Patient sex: M
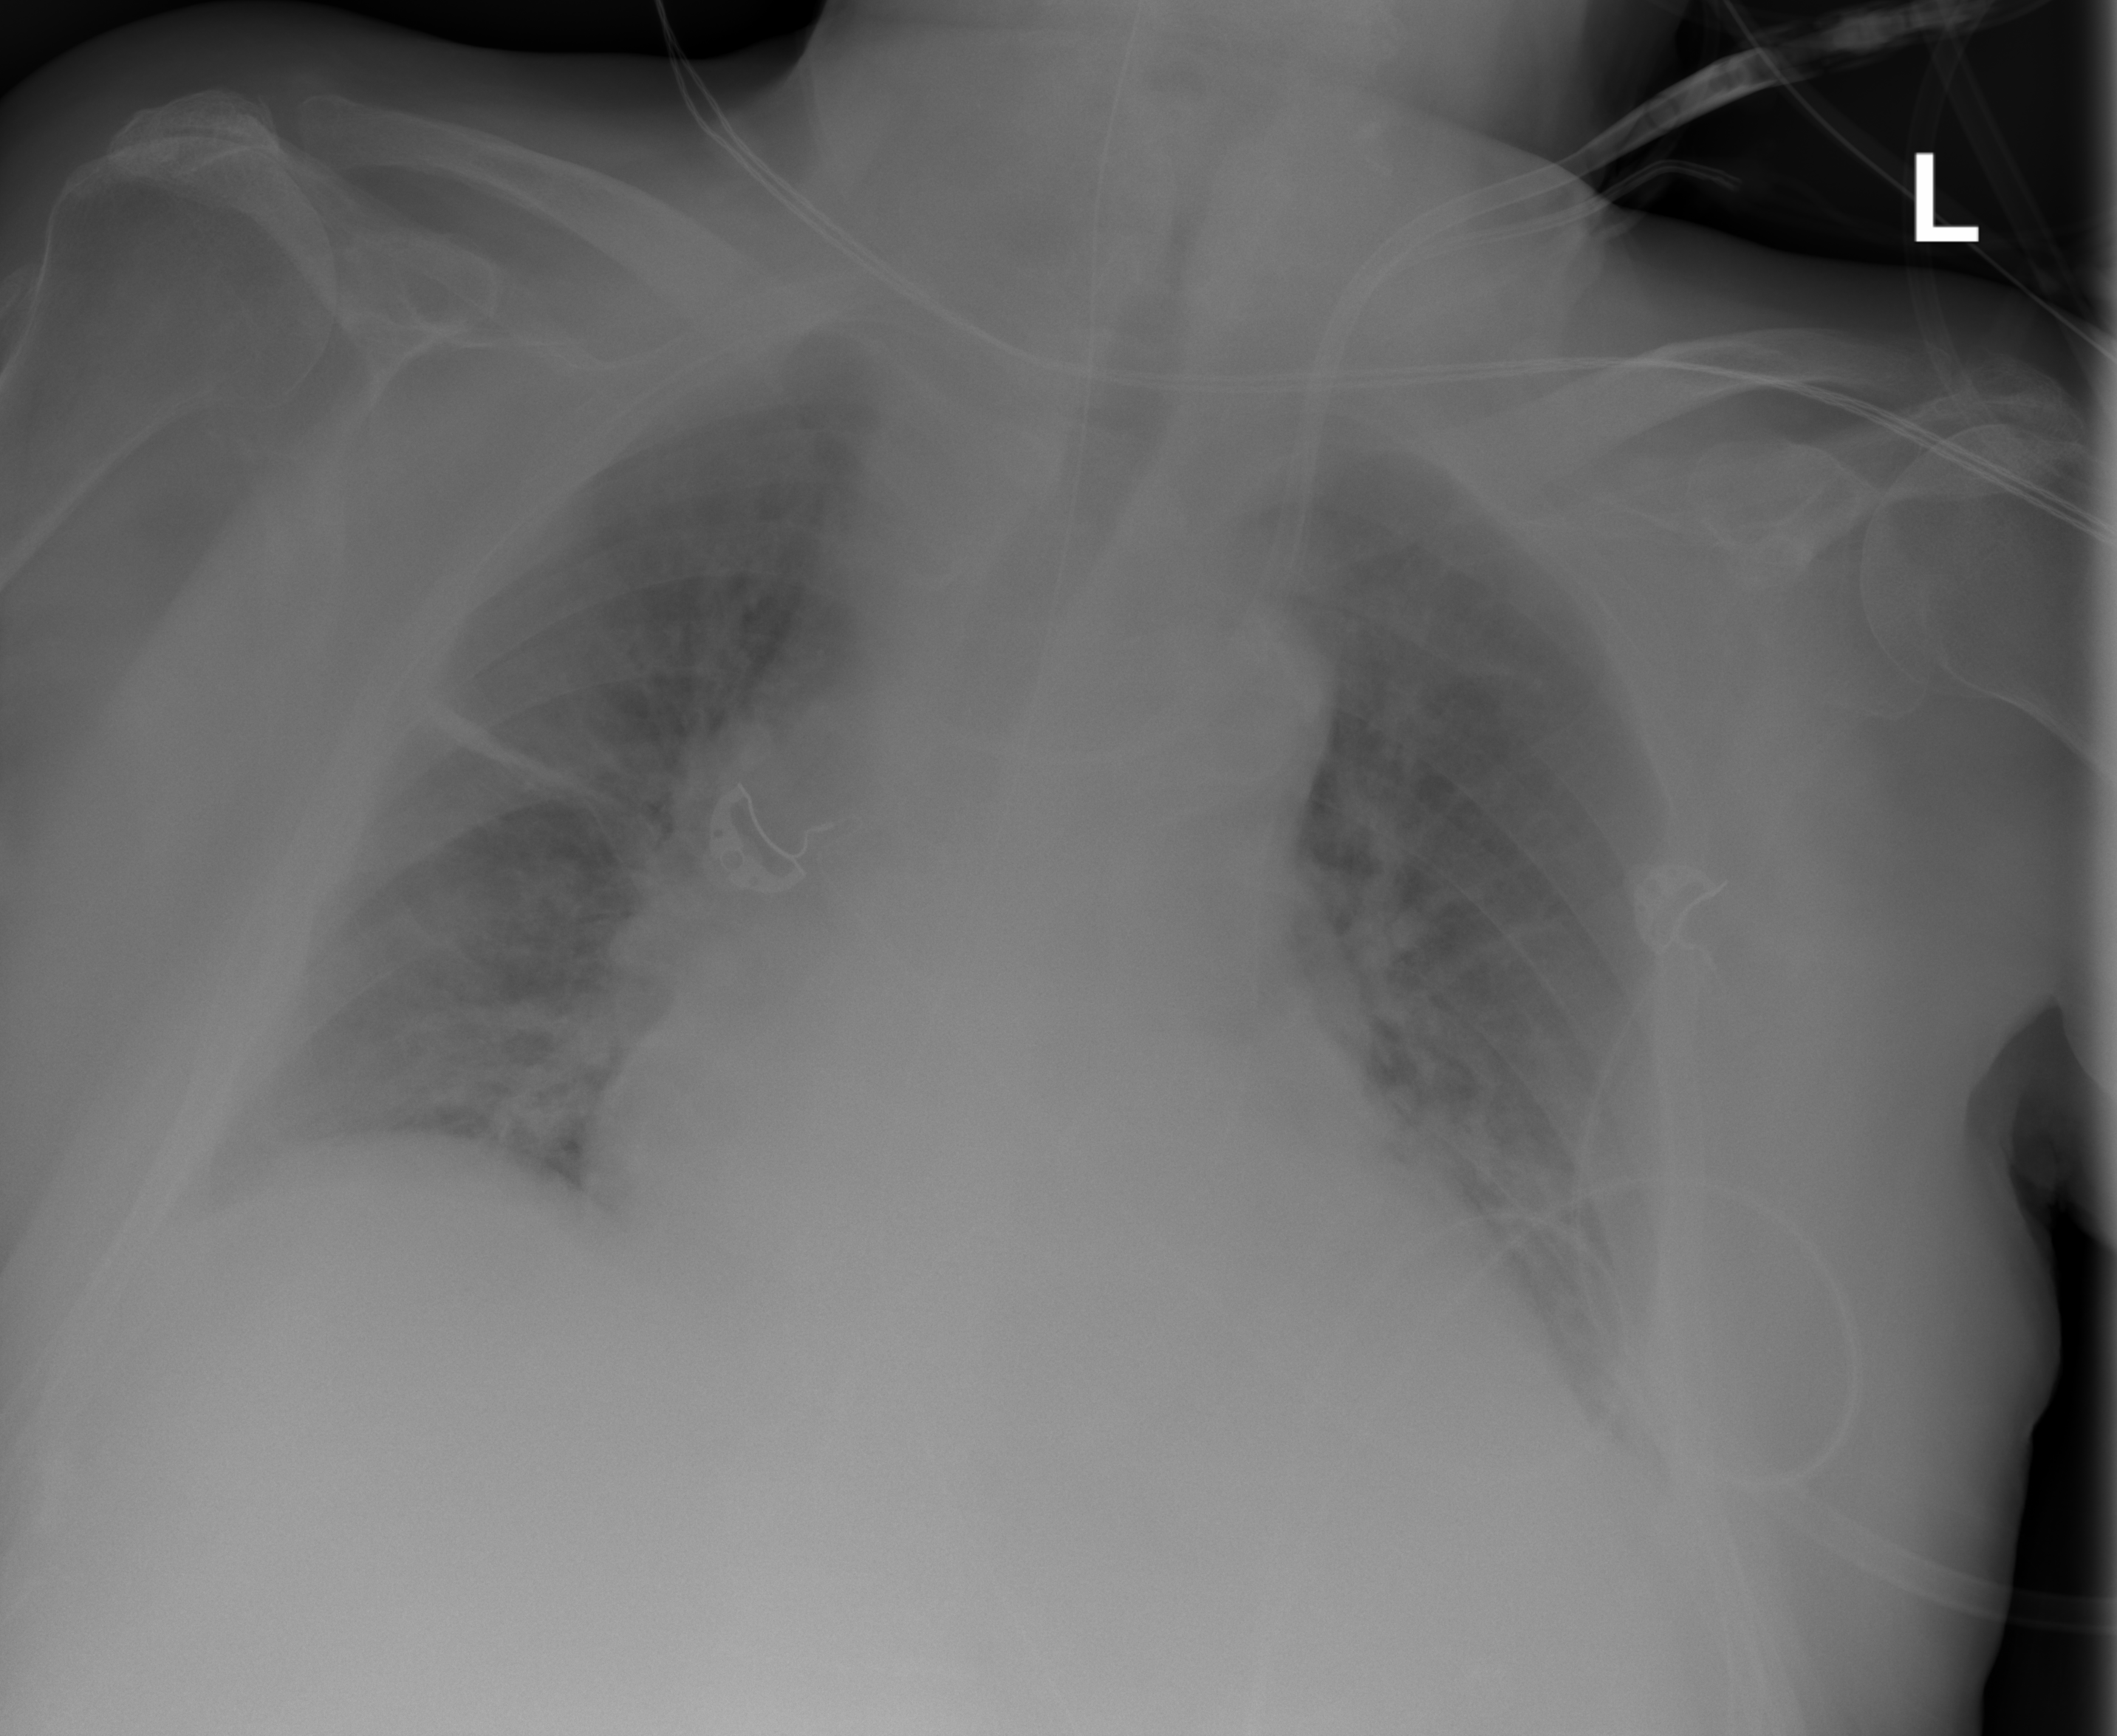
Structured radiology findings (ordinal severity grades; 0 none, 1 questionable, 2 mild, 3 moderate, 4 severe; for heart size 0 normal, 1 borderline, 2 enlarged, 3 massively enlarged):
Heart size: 3
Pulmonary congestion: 2
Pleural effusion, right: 0
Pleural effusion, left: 2
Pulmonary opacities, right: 1
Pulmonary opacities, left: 2
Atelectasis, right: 2
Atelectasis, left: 2